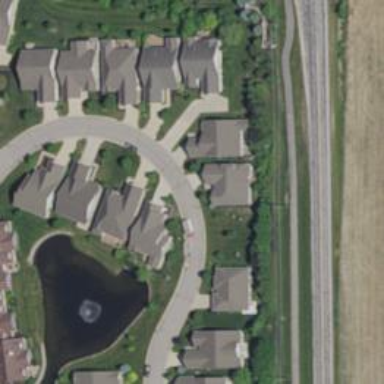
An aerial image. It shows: Residential road.